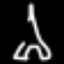
Label: The Eiffel Tower